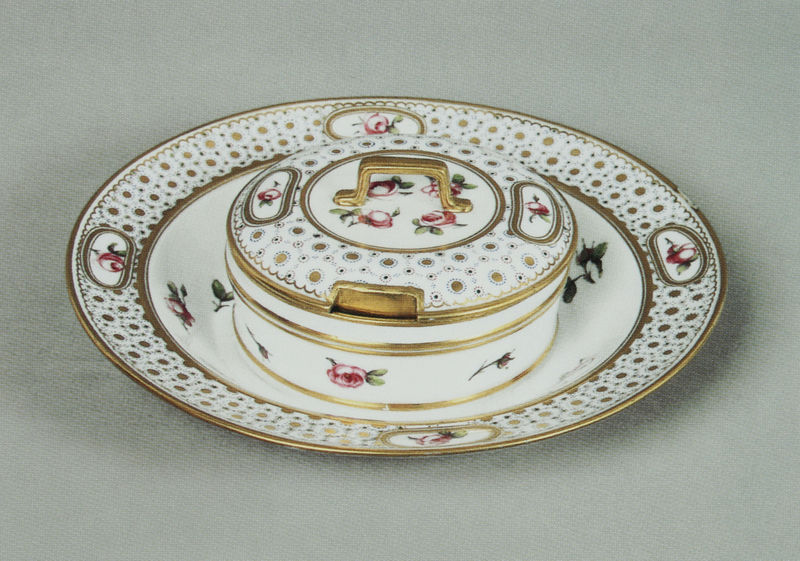
Titel: "Pariser" Service
Künstler: Manufaktur Sèvres
Standort: St. Petersburg
Institution: Schloss Pawlowsk
Schlagwörter: blätter, weiß, grün, blume, blumen, hell, schmuck, blüte, blüten, rose, rosen, rot, malerei, muster, ornament, band, schale, schüssel, teller, bild, zweige, gold, blatt, pflanzen, rosa, schön, oval, rund, henkel, keramik, farben, formen, lila, violett, blümchen, rand, staffage, kartusche, dekor, floral, verzierung, foto, fotografie, photographie, punkte, griff, deckel, unterschrift, dose, motiv, porzellan, vergoldet, linie, form, geschirr, service, untertasse, punkt, kreise, photo, china, knospe, knospen, farbfoto, suppe, zier, schatulle, kitsch, goldrand, porzelan, porzellanmalerei, bemalung, tellerrand, kunsthandwerk, glasur, decor, aufnahme, verzierungen, vergoldung, wertvoll, unterteller, medaillons, teler, terinne, aussparung, wildrose, suppenteller, zuckerdose, kartuschen, döschen, suppenschale, angeschlagen, porcelaine, ün, ld, goldener griff, perzelan, blätter weiß, blumchen, zuckerfass, flacher teller, röslein, tischgeschirr, moriv